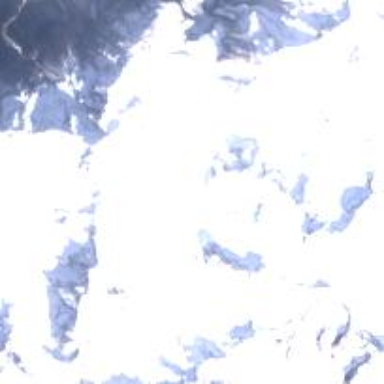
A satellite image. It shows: Majestic glacier in the distance.